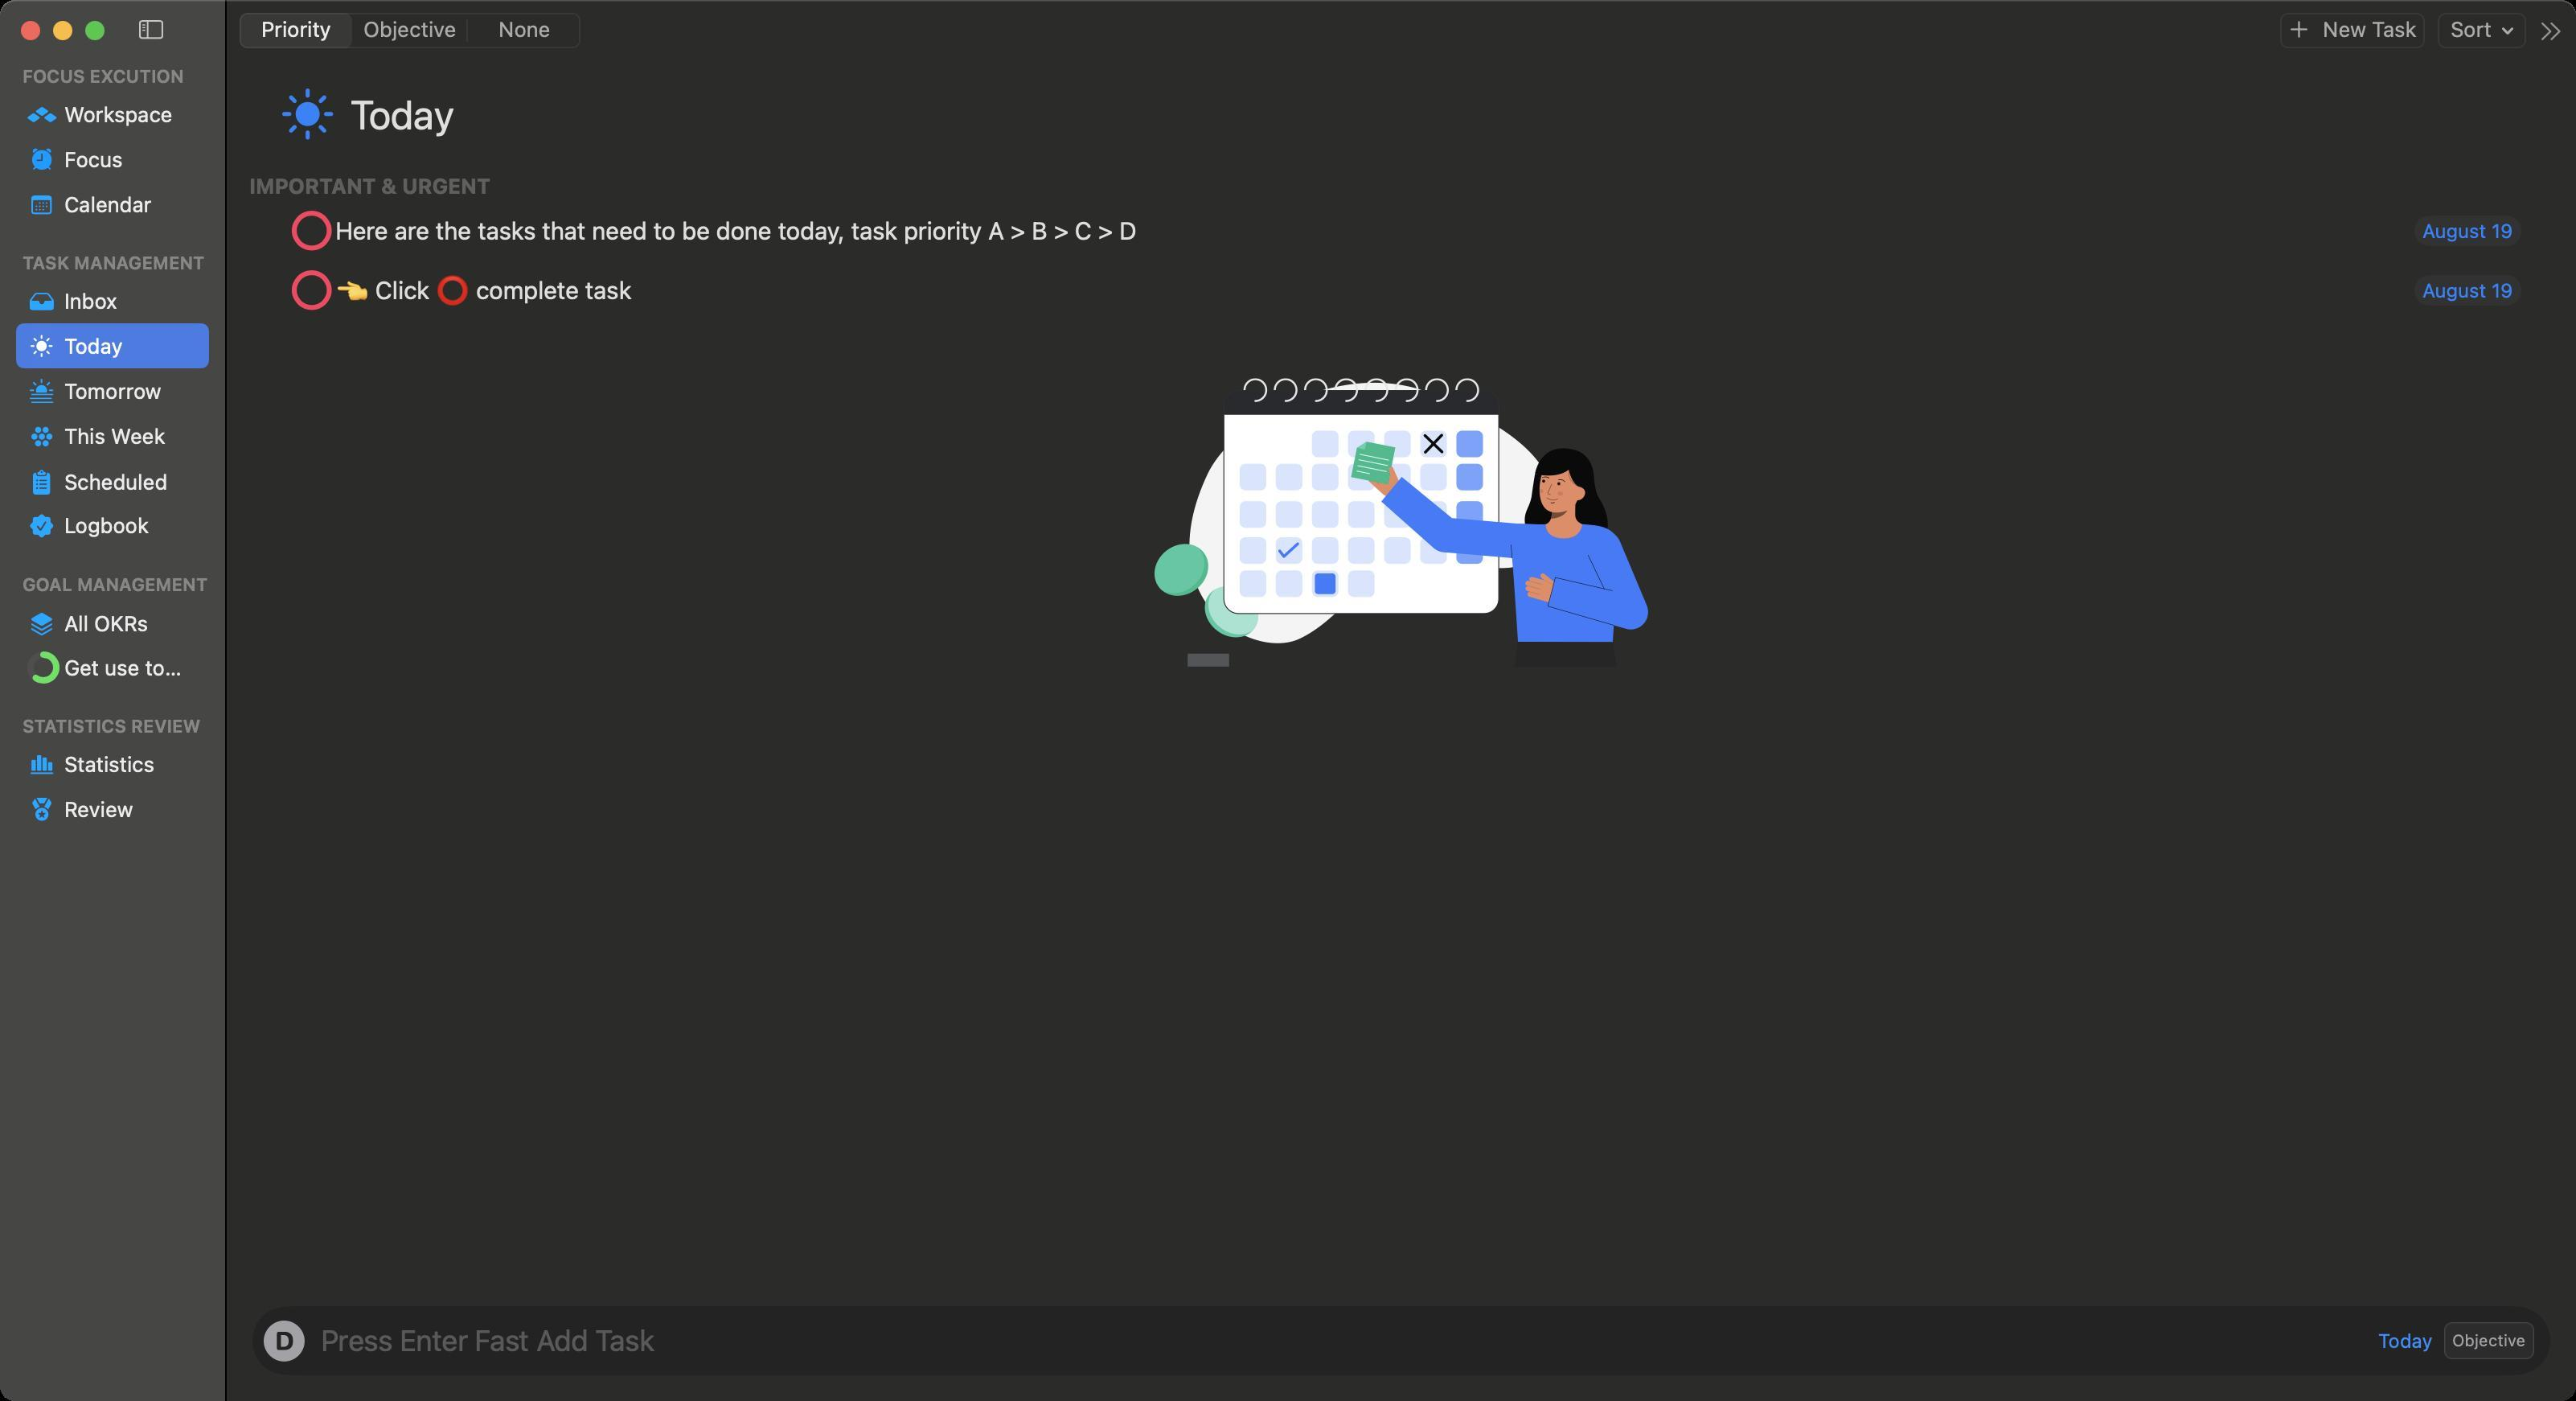
Accessibility tree:
{"name": "OrderOkr", "role": "AXWindow", "description": null, "role_description": "standard window", "value": null, "position": "10.00;122.00", "size": "1602;871", "children": [{"name": null, "role": "AXGroup", "description": null, "role_description": "group", "value": null, "position": "0.00;0.00", "size": "1602;871", "children": [{"name": null, "role": "AXSplitGroup", "description": null, "role_description": "split group", "value": null, "position": "0.00;0.00", "size": "1602;871", "children": [{"name": null, "role": "AXGroup", "description": null, "role_description": "group", "value": null, "position": "0.00;0.00", "size": "140;871", "children": [{"name": null, "role": "AXScrollArea", "description": null, "role_description": "scroll area", "value": null, "position": "0.00;38.00", "size": "140;833", "children": [{"name": null, "role": "AXOutline", "description": "Sidebar", "role_description": "outline", "value": null, "position": "0.00;38.00", "size": "140;833", "children": [{"name": null, "role": "AXRow", "description": null, "role_description": "outline row", "value": null, "position": "0.00;38.00", "size": "140;19", "children": [{"name": null, "role": "AXCell", "description": null, "role_description": "cell", "value": null, "position": "10.00;38.00", "size": "120;19", "children": [{"name": null, "role": "AXGroup", "description": null, "role_description": "group", "value": null, "position": "14.00;38.00", "size": "124;19", "children": [{"name": null, "role": "AXHeading", "description": "FOCUS EXCUTION", "role_description": "heading", "value": null, "position": "14.00;40.50", "size": "100;14", "children": []}]}]}]}, {"name": null, "role": "AXRow", "description": null, "role_description": "outline row", "value": null, "position": "0.00;57.00", "size": "140;28", "children": [{"name": null, "role": "AXCell", "description": null, "role_description": "cell", "value": null, "position": "10.00;57.00", "size": "120;28", "children": [{"name": null, "role": "AXButton", "description": "Workspace", "role_description": "button", "value": null, "position": "17.00;63.00", "size": "90;16", "children": []}]}]}, {"name": null, "role": "AXRow", "description": null, "role_description": "outline row", "value": null, "position": "0.00;85.00", "size": "140;28", "children": [{"name": null, "role": "AXCell", "description": null, "role_description": "cell", "value": null, "position": "10.00;85.00", "size": "120;28", "children": [{"name": null, "role": "AXButton", "description": "Focus", "role_description": "button", "value": null, "position": "20.00;91.04", "size": "56;16", "children": []}]}]}, {"name": null, "role": "AXRow", "description": null, "role_description": "outline row", "value": null, "position": "0.00;113.00", "size": "140;28", "children": [{"name": null, "role": "AXCell", "description": null, "role_description": "cell", "value": null, "position": "10.00;113.00", "size": "120;28", "children": [{"name": null, "role": "AXButton", "description": "Calendar", "role_description": "button", "value": null, "position": "19.50;119.00", "size": "75;16", "children": []}]}]}, {"name": null, "role": "AXRow", "description": null, "role_description": "outline row", "value": null, "position": "0.00;154.00", "size": "140;19", "children": [{"name": null, "role": "AXCell", "description": null, "role_description": "cell", "value": null, "position": "10.00;154.00", "size": "120;19", "children": [{"name": null, "role": "AXGroup", "description": null, "role_description": "group", "value": null, "position": "14.00;154.00", "size": "124;19", "children": [{"name": null, "role": "AXHeading", "description": "TASK MANAGEMENT", "role_description": "heading", "value": null, "position": "14.00;156.50", "size": "114;14", "children": []}]}]}]}, {"name": null, "role": "AXRow", "description": null, "role_description": "outline row", "value": null, "position": "0.00;173.00", "size": "140;28", "children": [{"name": null, "role": "AXCell", "description": null, "role_description": "cell", "value": null, "position": "10.00;173.00", "size": "120;28", "children": [{"name": null, "role": "AXButton", "description": "Inbox", "role_description": "button", "value": null, "position": "18.50;179.00", "size": "54;16", "children": []}]}]}, {"name": null, "role": "AXRow", "description": null, "role_description": "outline row", "value": null, "position": "0.00;201.00", "size": "140;28", "children": [{"name": null, "role": "AXCell", "description": null, "role_description": "cell", "value": null, "position": "10.00;201.00", "size": "120;28", "children": [{"name": null, "role": "AXButton", "description": "Today", "role_description": "button", "value": null, "position": "19.00;206.79", "size": "58;16", "children": []}]}]}, {"name": null, "role": "AXRow", "description": null, "role_description": "outline row", "value": null, "position": "0.00;229.00", "size": "140;28", "children": [{"name": null, "role": "AXCell", "description": null, "role_description": "cell", "value": null, "position": "10.00;229.00", "size": "120;28", "children": [{"name": null, "role": "AXButton", "description": "Tomorrow", "role_description": "button", "value": null, "position": "18.50;234.83", "size": "82;16", "children": []}]}]}, {"name": null, "role": "AXRow", "description": null, "role_description": "outline row", "value": null, "position": "0.00;257.00", "size": "140;28", "children": [{"name": null, "role": "AXCell", "description": null, "role_description": "cell", "value": null, "position": "10.00;257.00", "size": "120;28", "children": [{"name": null, "role": "AXButton", "description": "This Week", "role_description": "button", "value": null, "position": "19.50;263.00", "size": "84;16", "children": []}]}]}, {"name": null, "role": "AXRow", "description": null, "role_description": "outline row", "value": null, "position": "0.00;285.00", "size": "140;28", "children": [{"name": null, "role": "AXCell", "description": null, "role_description": "cell", "value": null, "position": "10.00;285.00", "size": "120;28", "children": [{"name": null, "role": "AXButton", "description": "Scheduled", "role_description": "button", "value": null, "position": "20.50;291.00", "size": "84;16", "children": []}]}]}, {"name": null, "role": "AXRow", "description": null, "role_description": "outline row", "value": null, "position": "0.00;313.00", "size": "140;28", "children": [{"name": null, "role": "AXCell", "description": null, "role_description": "cell", "value": null, "position": "10.00;313.00", "size": "120;28", "children": [{"name": null, "role": "AXButton", "description": "Logbook", "role_description": "button", "value": null, "position": "18.50;318.58", "size": "74;16", "children": []}]}]}, {"name": null, "role": "AXRow", "description": null, "role_description": "outline row", "value": null, "position": "0.00;354.00", "size": "140;19", "children": [{"name": null, "role": "AXCell", "description": null, "role_description": "cell", "value": null, "position": "10.00;354.00", "size": "120;19", "children": [{"name": null, "role": "AXGroup", "description": null, "role_description": "group", "value": null, "position": "14.00;354.00", "size": "124;19", "children": [{"name": null, "role": "AXHeading", "description": "GOAL MANAGEMENT", "role_description": "heading", "value": null, "position": "14.00;356.50", "size": "116;14", "children": []}]}]}]}, {"name": null, "role": "AXRow", "description": null, "role_description": "outline row", "value": null, "position": "0.00;373.00", "size": "140;28", "children": [{"name": null, "role": "AXCell", "description": null, "role_description": "cell", "value": null, "position": "10.00;373.00", "size": "120;28", "children": [{"name": null, "role": "AXButton", "description": "All OKRs", "role_description": "button", "value": null, "position": "18.00;379.33", "size": "74;16", "children": []}]}]}, {"name": null, "role": "AXRow", "description": null, "role_description": "outline row", "value": null, "position": "0.00;401.00", "size": "140;28", "children": [{"name": null, "role": "AXCell", "description": null, "role_description": "cell", "value": null, "position": "10.00;401.00", "size": "120;28", "children": [{"name": null, "role": "AXButton", "description": "Get use to 【OrderOkr】 Workflow", "role_description": "button", "value": null, "position": "17.00;405.00", "size": "96;20", "children": []}]}]}, {"name": null, "role": "AXRow", "description": null, "role_description": "outline row", "value": null, "position": "0.00;442.00", "size": "140;19", "children": [{"name": null, "role": "AXCell", "description": null, "role_description": "cell", "value": null, "position": "10.00;442.00", "size": "120;19", "children": [{"name": null, "role": "AXGroup", "description": null, "role_description": "group", "value": null, "position": "14.00;442.00", "size": "124;19", "children": [{"name": null, "role": "AXHeading", "description": "STATISTICS REVIEW", "role_description": "heading", "value": null, "position": "14.00;444.50", "size": "111;14", "children": []}]}]}]}, {"name": null, "role": "AXRow", "description": null, "role_description": "outline row", "value": null, "position": "0.00;461.00", "size": "140;28", "children": [{"name": null, "role": "AXCell", "description": null, "role_description": "cell", "value": null, "position": "10.00;461.00", "size": "120;28", "children": [{"name": null, "role": "AXButton", "description": "Statistics", "role_description": "button", "value": null, "position": "19.00;467.00", "size": "78;16", "children": []}]}]}, {"name": null, "role": "AXRow", "description": null, "role_description": "outline row", "value": null, "position": "0.00;489.00", "size": "140;28", "children": [{"name": null, "role": "AXCell", "description": null, "role_description": "cell", "value": null, "position": "10.00;489.00", "size": "120;28", "children": [{"name": null, "role": "AXButton", "description": "Review", "role_description": "button", "value": null, "position": "20.00;494.83", "size": "63;16", "children": []}]}]}, {"name": null, "role": "AXColumn", "description": null, "role_description": "column", "value": null, "position": "10.00;38.00", "size": "120;833", "children": []}]}]}]}, {"name": null, "role": "AXSplitter", "description": null, "role_description": "splitter", "value": 140.0, "position": "140.00;38.00", "size": "1;833", "children": []}, {"name": null, "role": "AXGroup", "description": null, "role_description": "group", "value": null, "position": "141.00;0.00", "size": "1461;871", "children": [{"name": null, "role": "AXImage", "description": "d.circle.fill", "role_description": "image", "value": null, "position": "164.00;821.00", "size": "26;26", "children": []}, {"name": null, "role": "AXTextField", "description": null, "role_description": "text field", "value": "", "position": "199.50;823.00", "size": "1262;21", "children": []}, {"name": null, "role": "AXButton", "description": "Today", "role_description": "button", "value": null, "position": "1479.00;826.00", "size": "34;15", "children": []}, {"name": null, "role": "AXGroup", "description": null, "role_description": "group", "value": null, "position": "1520.00;822.00", "size": "56;23", "children": [{"name": null, "role": "AXStaticText", "description": null, "role_description": "text", "value": "Objective", "position": "1525.00;827.00", "size": "46;13", "children": []}]}, {"name": null, "role": "AXScrollArea", "description": null, "role_description": "scroll area", "value": null, "position": "141.00;39.00", "size": "1461;832", "children": [{"name": null, "role": "AXOutline", "description": "Sidebar", "role_description": "outline", "value": null, "position": "141.00;39.00", "size": "1461;832", "children": [{"name": null, "role": "AXRow", "description": null, "role_description": "outline row", "value": null, "position": "141.00;49.00", "size": "1461;44", "children": [{"name": null, "role": "AXCell", "description": null, "role_description": "cell", "value": null, "position": "151.00;49.00", "size": "1441;44", "children": [{"name": null, "role": "AXImage", "description": "Brightness Higher", "role_description": "image", "value": null, "position": "175.50;55.00", "size": "32;32", "children": []}, {"name": null, "role": "AXStaticText", "description": null, "role_description": "text", "value": "Today", "position": "218.00;56.50", "size": "65;29", "children": []}]}]}, {"name": null, "role": "AXRow", "description": null, "role_description": "outline row", "value": null, "position": "141.00;106.00", "size": "1461;19", "children": [{"name": null, "role": "AXCell", "description": null, "role_description": "cell", "value": null, "position": "151.00;106.00", "size": "1441;19", "children": [{"name": null, "role": "AXGroup", "description": null, "role_description": "group", "value": null, "position": "155.00;106.00", "size": "1445;19", "children": [{"name": null, "role": "AXHeading", "description": "IMPORTANT & URGENT", "role_description": "heading", "value": null, "position": "155.00;107.50", "size": "150;16", "children": []}]}]}]}, {"name": null, "role": "AXRow", "description": null, "role_description": "outline row", "value": null, "position": "141.00;125.00", "size": "1461;37", "children": [{"name": null, "role": "AXCell", "description": null, "role_description": "cell", "value": null, "position": "151.00;125.00", "size": "1441;37", "children": [{"name": null, "role": "AXButton", "description": "circle", "role_description": "button", "value": null, "position": "181.50;131.00", "size": "25;25", "children": []}, {"name": null, "role": "AXStaticText", "description": null, "role_description": "text", "value": "Here are the tasks that need to be done today, task priority A > B > C > D", "position": "208.50;134.00", "size": "498;19", "children": []}, {"name": null, "role": "AXButton", "description": "August 19", "role_description": "button", "value": null, "position": "1501.50;134.00", "size": "66;19", "children": []}]}]}, {"name": null, "role": "AXRow", "description": null, "role_description": "outline row", "value": null, "position": "141.00;162.00", "size": "1461;37", "children": [{"name": null, "role": "AXCell", "description": null, "role_description": "cell", "value": null, "position": "151.00;162.00", "size": "1441;37", "children": [{"name": null, "role": "AXButton", "description": "circle", "role_description": "button", "value": null, "position": "181.50;168.00", "size": "25;25", "children": []}, {"name": null, "role": "AXStaticText", "description": null, "role_description": "text", "value": "👈 Click ⭕️ complete task", "position": "208.50;171.00", "size": "184;19", "children": []}, {"name": null, "role": "AXButton", "description": "August 19", "role_description": "button", "value": null, "position": "1501.50;171.00", "size": "66;19", "children": []}]}]}, {"name": null, "role": "AXRow", "description": null, "role_description": "outline row", "value": null, "position": "141.00;199.00", "size": "1461;252", "children": [{"name": null, "role": "AXCell", "description": null, "role_description": "cell", "value": null, "position": "151.00;199.00", "size": "1441;252", "children": [{"name": null, "role": "AXImage", "description": "Calendar", "role_description": "image", "value": null, "position": "718.00;235.00", "size": "307;180", "children": []}]}]}, {"name": null, "role": "AXColumn", "description": null, "role_description": "column", "value": null, "position": "151.00;39.00", "size": "1441;832", "children": []}]}]}]}]}]}, {"name": null, "role": "AXGroup", "description": null, "role_description": "group", "value": null, "position": "0.00;0.00", "size": "1602;38", "children": []}, {"name": null, "role": "AXToolbar", "description": null, "role_description": "toolbar", "value": null, "position": "0.00;0.00", "size": "1602;38", "children": [{"name": null, "role": "AXButton", "description": "Hide Sidebar", "role_description": "button", "value": null, "position": "76.00;0.00", "size": "36;38", "children": [{"name": null, "role": "AXButton", "description": "Hide Sidebar", "role_description": "button", "value": null, "position": "85.00;8.00", "size": "18;16", "children": []}]}, {"name": null, "role": "AXGroup", "description": null, "role_description": "group", "value": null, "position": "145.00;0.00", "size": "220;38", "children": [{"name": null, "role": "AXRadioGroup", "description": null, "role_description": "radio group", "value": "{\n    \"name\": null,\n    \"role\": \"AXRadioButton\",\n    \"description\": \"Priority\",\n    \"role_description\": \"radio button\",\n    \"value\": 1,\n    \"position\": \"148.00;7.00\",\n    \"size\": \"72;25\",\n    \"children\": []\n}", "position": "149.00;8.00", "size": "212;22", "children": [{"name": null, "role": "AXRadioButton", "description": "Priority", "role_description": "radio button", "value": 1, "position": "148.00;7.00", "size": "72;25", "children": []}, {"name": null, "role": "AXRadioButton", "description": "Objective", "role_description": "radio button", "value": 0, "position": "220.00;7.00", "size": "71;25", "children": []}, {"name": null, "role": "AXRadioButton", "description": "None", "role_description": "radio button", "value": 0, "position": "291.00;7.00", "size": "71;25", "children": []}]}]}, {"name": null, "role": "AXButton", "description": "New Task", "role_description": "button", "value": null, "position": "1414.00;0.00", "size": "98;38", "children": [{"name": null, "role": "AXButton", "description": "New Task", "role_description": "button", "value": null, "position": "1423.00;9.00", "size": "80;16", "children": []}]}, {"name": null, "role": "AXGroup", "description": null, "role_description": "group", "value": null, "position": "1512.00;0.00", "size": "63;38", "children": [{"name": "Sort", "role": "AXPopUpButton", "description": null, "role_description": "pop up button", "value": null, "position": "1516.00;8.00", "size": "55;22", "children": []}]}, {"name": null, "role": "AXPopUpButton", "description": "more toolbar items", "role_description": "pop up button", "value": null, "position": "1571.00;12.00", "size": "26;14", "children": []}]}, {"name": null, "role": "AXButton", "description": null, "role_description": "close button", "value": null, "position": "12.00;11.00", "size": "14;16", "children": []}, {"name": null, "role": "AXButton", "description": null, "role_description": "full screen button", "value": null, "position": "52.00;11.00", "size": "14;16", "children": [{"name": null, "role": "AXGroup", "description": null, "role_description": "group", "value": null, "position": "52.00;11.00", "size": "14;16", "children": [{"name": null, "role": "AXGroup", "description": null, "role_description": "group", "value": null, "position": "52.00;11.00", "size": "14;16", "children": []}]}]}, {"name": null, "role": "AXButton", "description": null, "role_description": "minimize button", "value": null, "position": "32.00;11.00", "size": "14;16", "children": []}]}